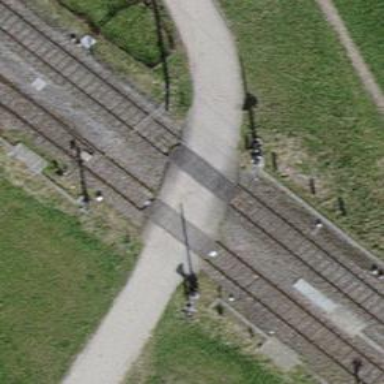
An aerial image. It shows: Level crossing on the railway with lights and full barrier.